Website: bh-photo
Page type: payment
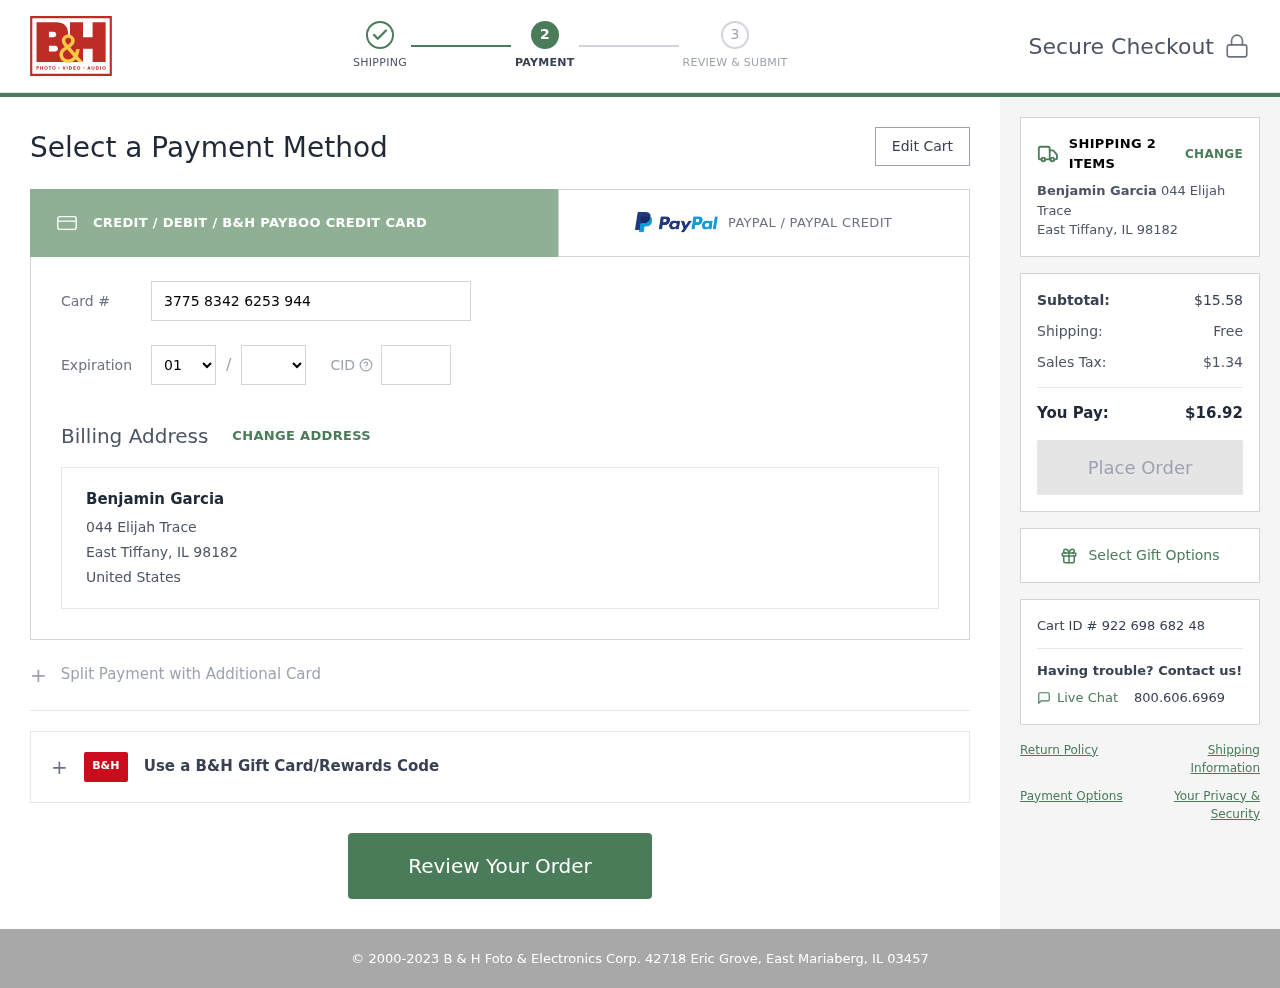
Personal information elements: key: PII_CARD_CVV
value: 0716
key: PII_CARD_EXPIRY_MONTH
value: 01
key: PII_CARD_EXPIRY_YEAR
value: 29
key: PII_CARD_NUMBER
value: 3775 8342 6253 944
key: PII_CITY_STATE_ZIP
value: East Tiffany, IL 98182
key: PII_COUNTRY
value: United States
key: PII_FULLNAME
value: Benjamin Garcia
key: PII_STREET
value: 044 Elijah Trace
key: PII_FULLNAME2
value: Benjamin Garcia
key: PII_CITY
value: East Tiffany
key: PII_STATE_ABBR
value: IL
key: PII_POSTCODE
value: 98182
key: PII_POSTCODE_FULL
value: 98182
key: PII_CITY_STATE
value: East Tiffany, IL
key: PII_POSTCODE_NUMERIC
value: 98182
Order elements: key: ORDER_NUM_ITEMS
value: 2
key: ORDER_SUBTOTAL
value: $15.58
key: ORDER_SHIPPING_COST
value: Free
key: ORDER_TAX
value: $1.34
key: ORDER_TOTAL
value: $16.92
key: ORDER_ID
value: Cart ID # 922 698 682 48